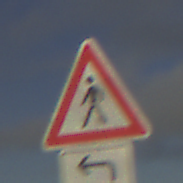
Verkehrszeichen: FussgaengerRechts
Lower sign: RichtungsangabeDurchPfeile2
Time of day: SunriseSunset
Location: Outdoor (Nature)
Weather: PartlyCloudy
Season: NotSpecified
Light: Natural